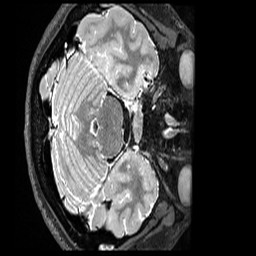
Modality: T2w
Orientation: axial
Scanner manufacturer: siemens
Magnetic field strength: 3 T
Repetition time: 3.2 s
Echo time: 0.563 s